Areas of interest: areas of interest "Badminton Court"
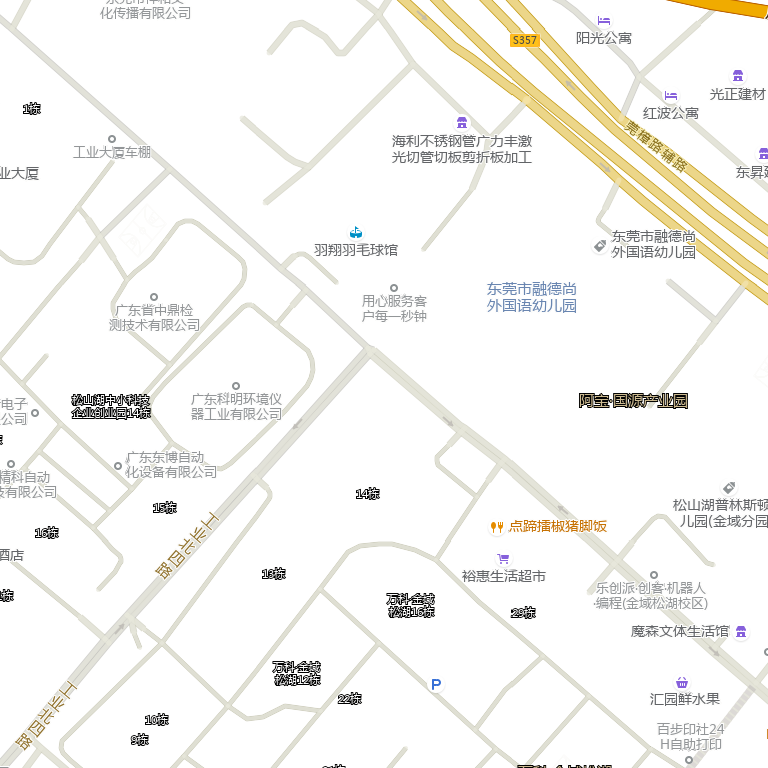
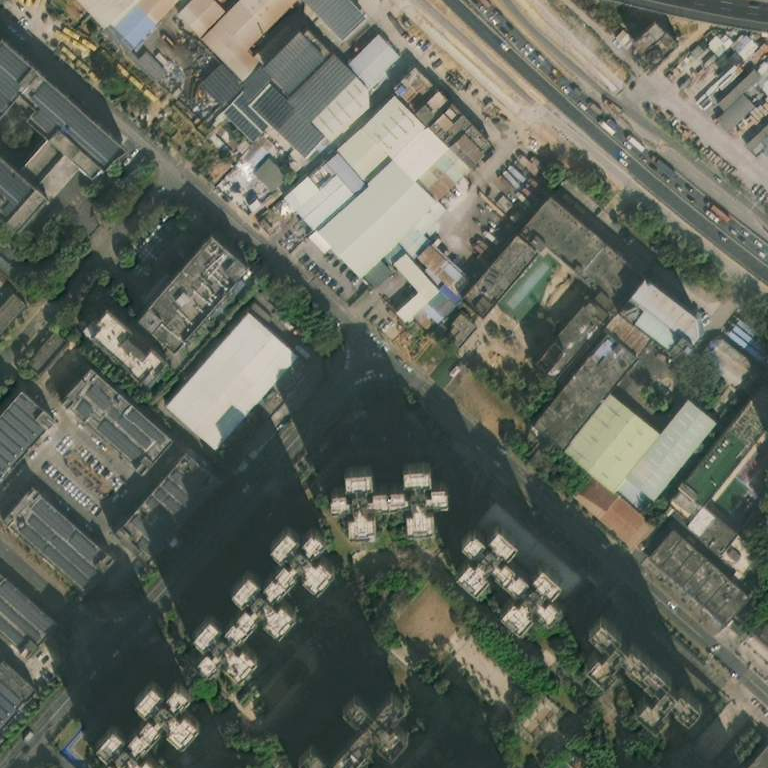